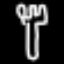
Label: fork